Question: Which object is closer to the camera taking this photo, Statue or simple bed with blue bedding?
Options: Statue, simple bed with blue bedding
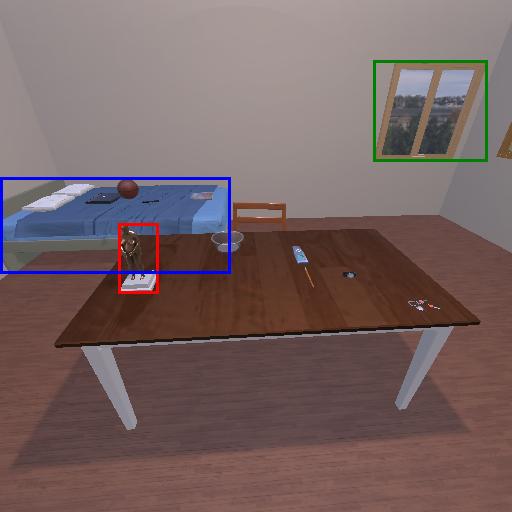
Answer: Statue